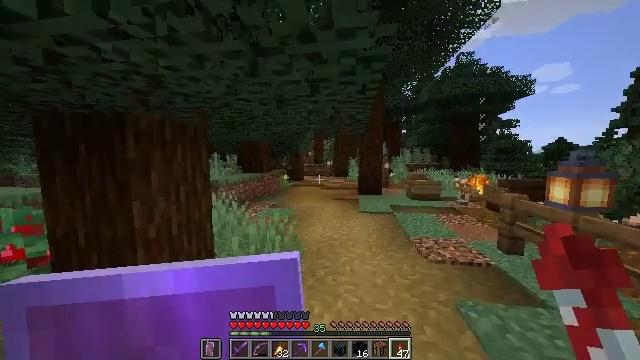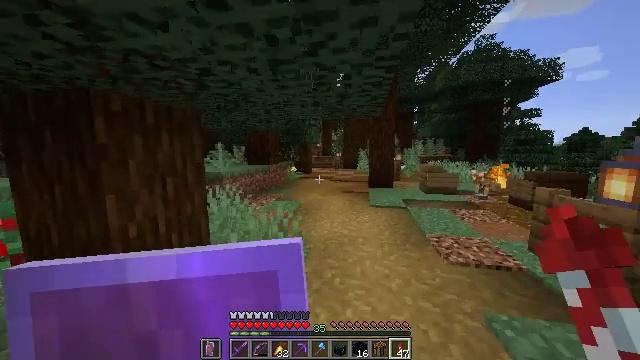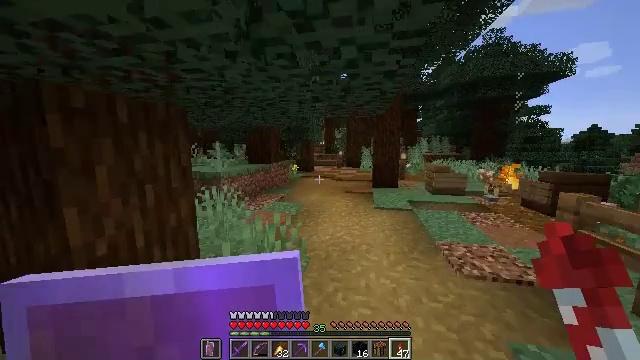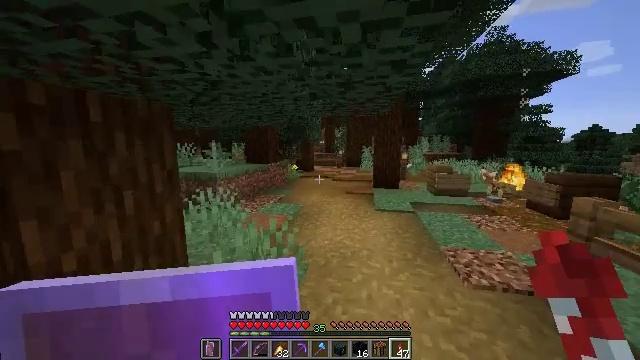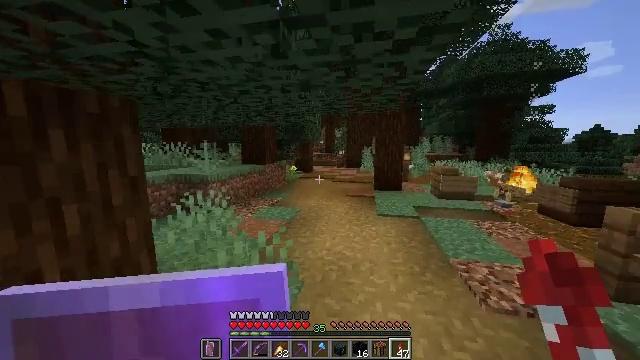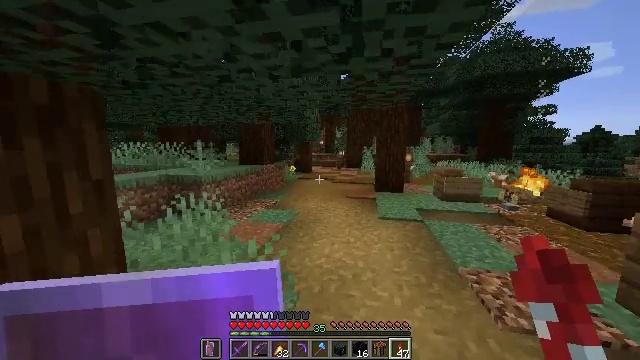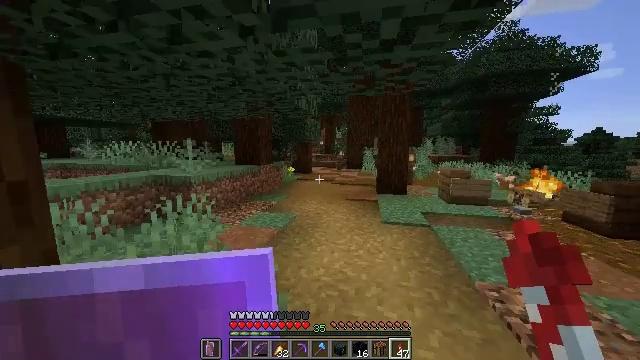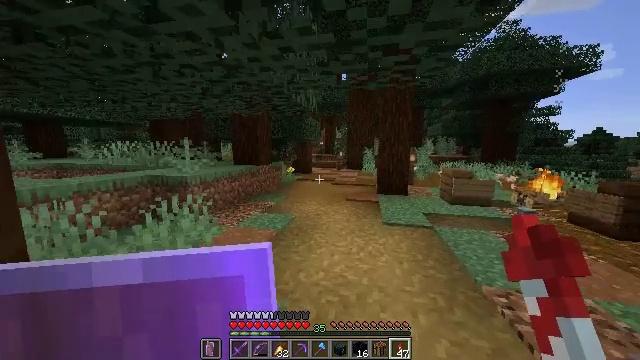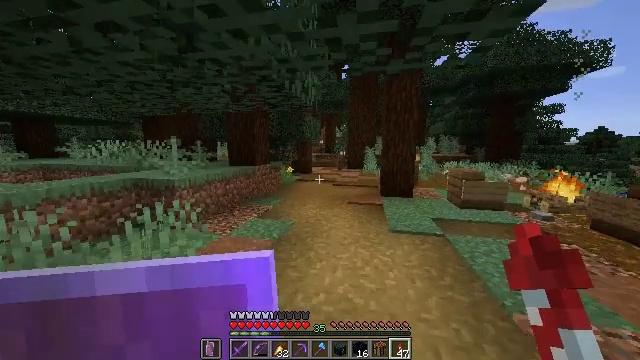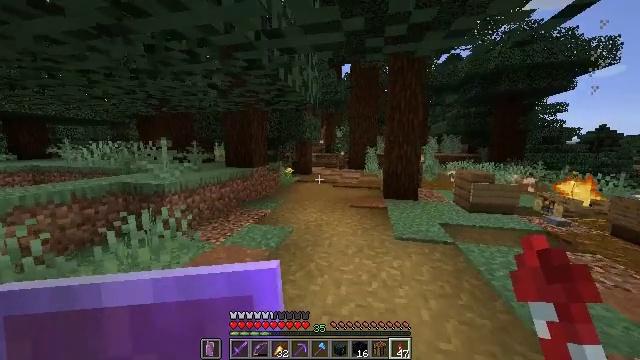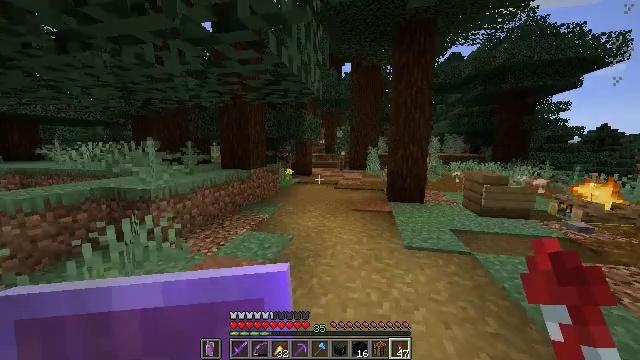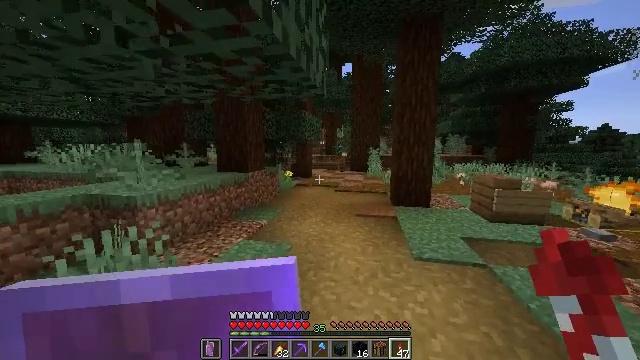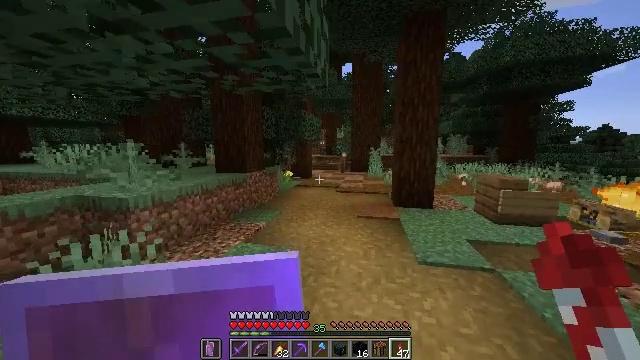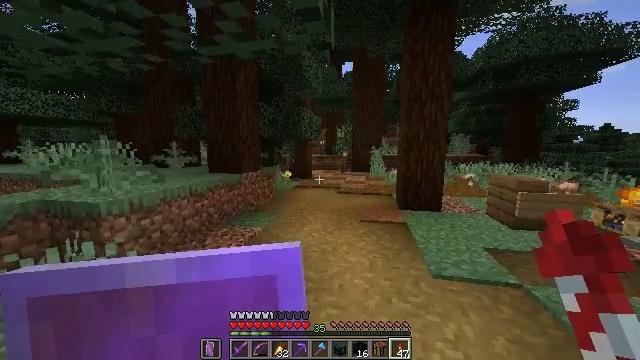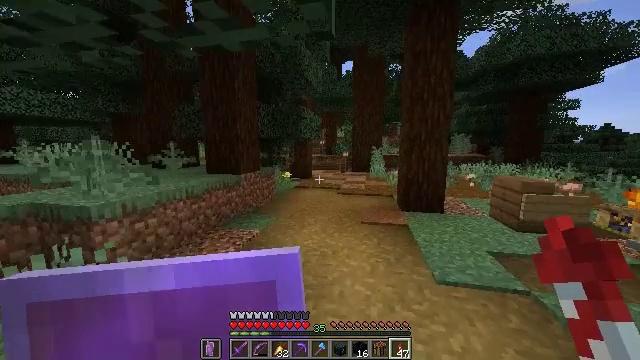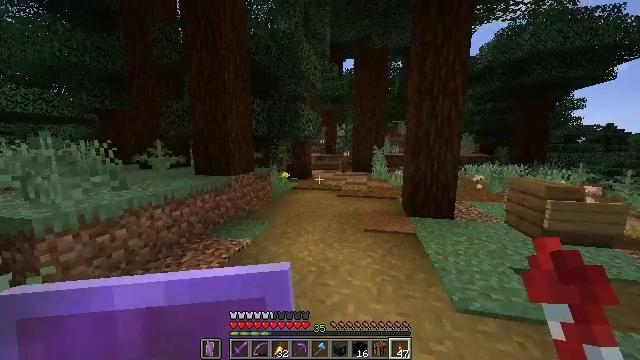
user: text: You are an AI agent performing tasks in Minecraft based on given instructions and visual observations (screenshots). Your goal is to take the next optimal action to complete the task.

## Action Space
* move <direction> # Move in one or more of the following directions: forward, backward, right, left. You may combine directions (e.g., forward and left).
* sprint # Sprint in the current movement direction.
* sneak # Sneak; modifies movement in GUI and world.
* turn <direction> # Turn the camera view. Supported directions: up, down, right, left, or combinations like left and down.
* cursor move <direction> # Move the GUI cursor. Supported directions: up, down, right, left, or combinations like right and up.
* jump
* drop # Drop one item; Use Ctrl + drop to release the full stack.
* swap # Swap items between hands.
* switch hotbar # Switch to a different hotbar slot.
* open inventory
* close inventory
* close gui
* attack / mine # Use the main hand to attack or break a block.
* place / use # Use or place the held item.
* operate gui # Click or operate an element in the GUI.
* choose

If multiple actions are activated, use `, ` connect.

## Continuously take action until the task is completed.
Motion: motion action
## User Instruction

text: Create a light gray carpet in the crafting table.
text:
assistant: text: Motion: move forward, sprint, turn left and down, attack / mine
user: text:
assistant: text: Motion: move forward, sprint, attack / mine
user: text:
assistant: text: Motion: move forward, sprint, attack / mine
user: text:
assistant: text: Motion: move forward, sprint, attack / mine
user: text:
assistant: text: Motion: move forward, sprint, attack / mine
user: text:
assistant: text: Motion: move forward, sprint, attack / mine
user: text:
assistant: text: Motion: move forward, sprint, attack / mine
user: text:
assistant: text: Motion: move forward, sprint, attack / mine
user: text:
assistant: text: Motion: move forward, sprint, attack / mine
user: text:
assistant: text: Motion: move forward, sprint, attack / mine
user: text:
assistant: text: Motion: move forward, sprint, attack / mine
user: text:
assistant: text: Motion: move forward, sprint, attack / mine
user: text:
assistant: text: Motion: move forward, sprint, attack / mine
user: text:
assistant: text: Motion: move forward, sprint, attack / mine
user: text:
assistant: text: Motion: move forward, sprint, attack / mine
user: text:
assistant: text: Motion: move forward, sprint, attack / mine
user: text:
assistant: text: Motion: move forward and move left, sprint, attack / mine
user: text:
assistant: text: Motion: move forward and move left, sprint, turn right, attack / mine
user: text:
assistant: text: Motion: move forward and move left, sprint, turn right and down, attack / mine
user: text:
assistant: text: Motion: move forward and move left, sprint, turn right, attack / mine
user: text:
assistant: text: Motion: move forward and move left, sprint, turn right, attack / mine
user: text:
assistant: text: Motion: move forward and move left, sprint, turn right, attack / mine
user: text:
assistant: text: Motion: move forward and move left, sprint, turn right, attack / mine
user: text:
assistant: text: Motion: move forward and move left, sprint, attack / mine
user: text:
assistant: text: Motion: move forward and move left, sprint, attack / mine
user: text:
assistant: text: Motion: move forward and move left, sprint, attack / mine
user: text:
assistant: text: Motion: move forward and move left, sprint, attack / mine
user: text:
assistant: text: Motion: move forward and move left, sprint, attack / mine
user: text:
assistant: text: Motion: move forward and move left, sprint, attack / mine
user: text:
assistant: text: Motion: move forward and move left, sprint, attack / mine